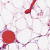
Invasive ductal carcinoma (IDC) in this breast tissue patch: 0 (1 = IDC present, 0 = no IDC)